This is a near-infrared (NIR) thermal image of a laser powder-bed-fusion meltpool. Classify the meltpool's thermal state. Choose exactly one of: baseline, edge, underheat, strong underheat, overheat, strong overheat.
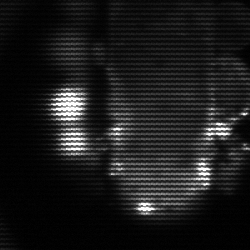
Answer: strong underheat